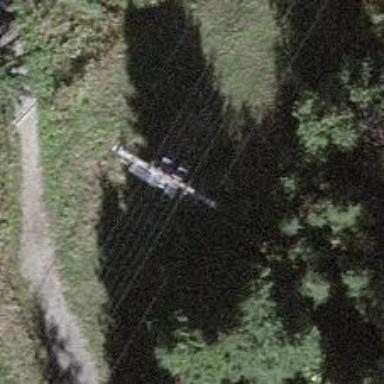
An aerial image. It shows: Pylon for aerialway.